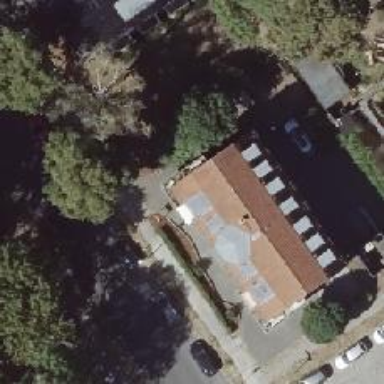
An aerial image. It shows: Veterinary facility.